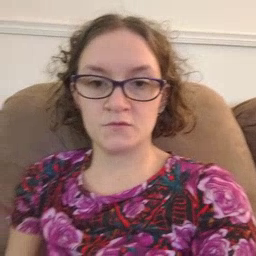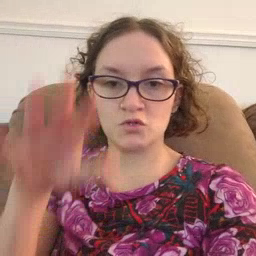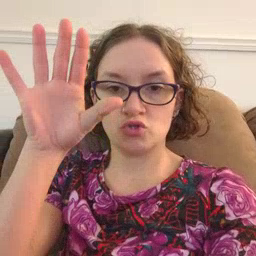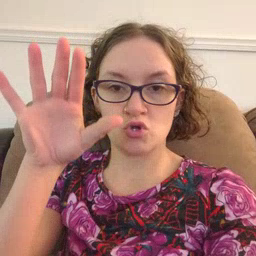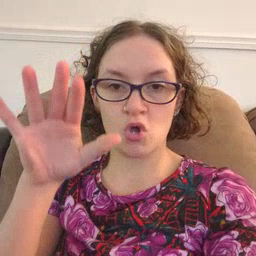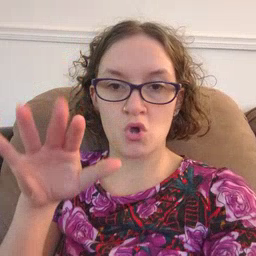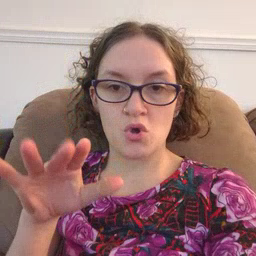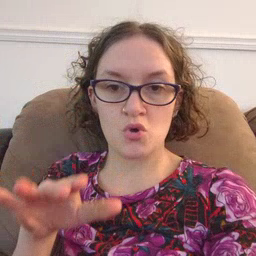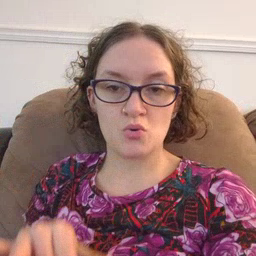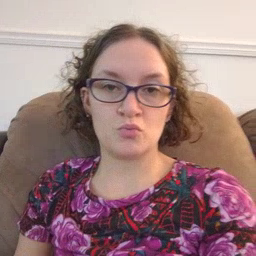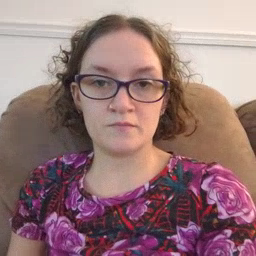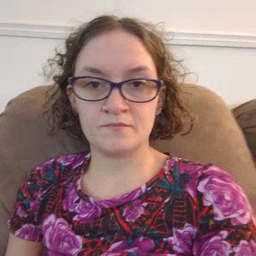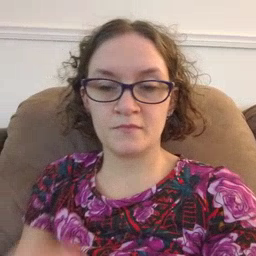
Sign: snow